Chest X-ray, AP view. Patient: 65 years old, sex F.
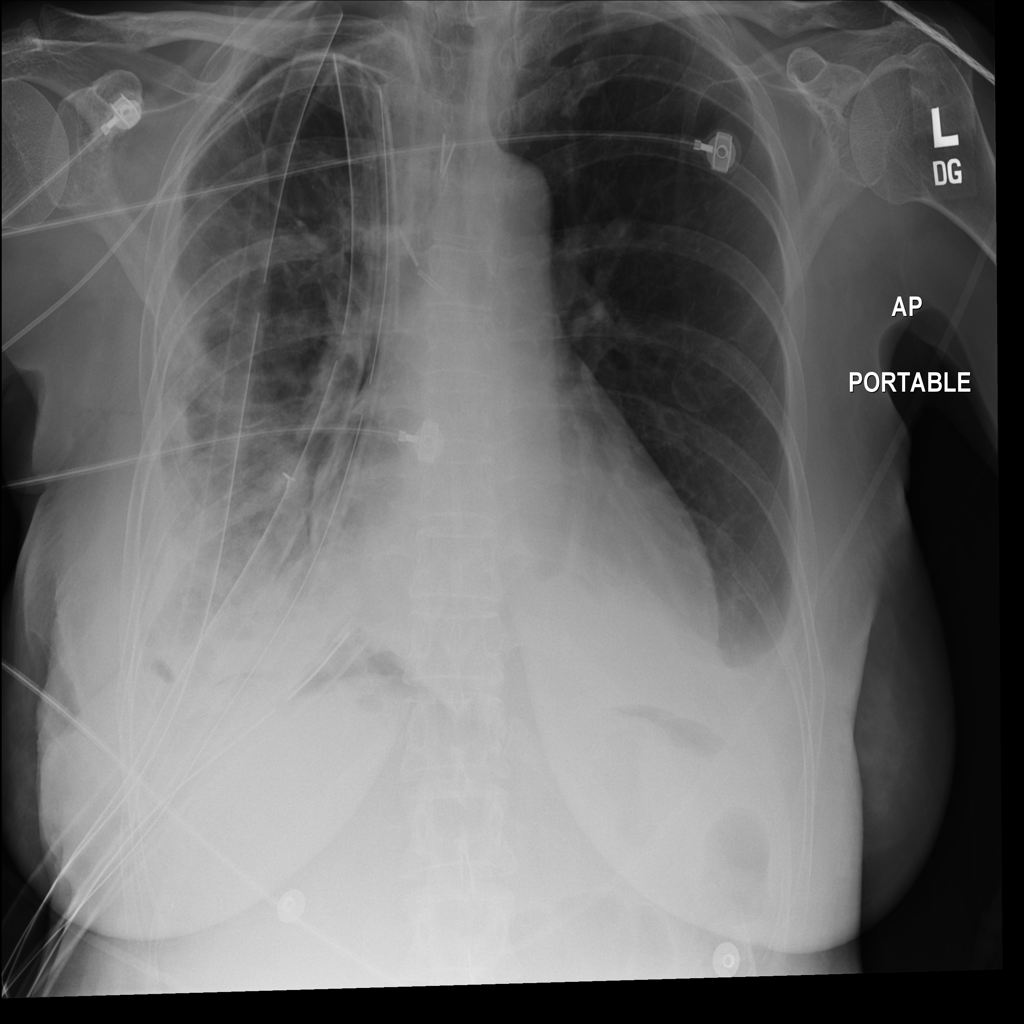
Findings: Effusion, Emphysema, Infiltration, Nodule